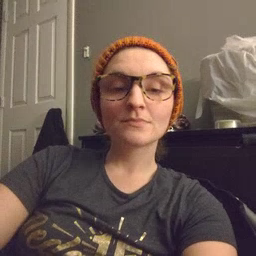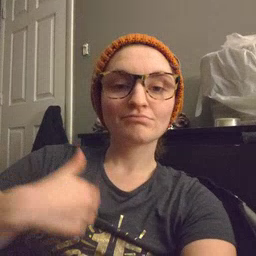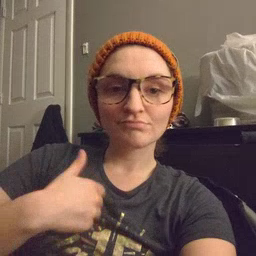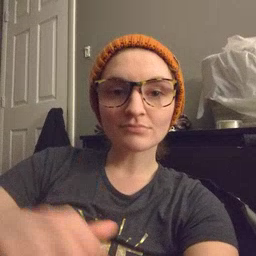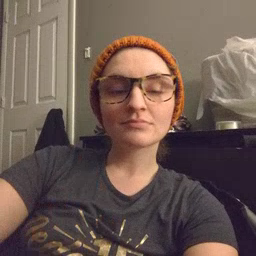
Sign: bath